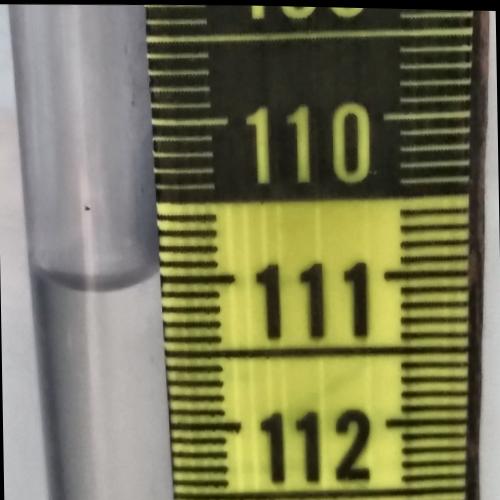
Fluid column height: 111.0 cm